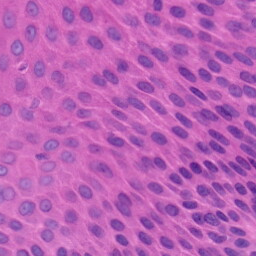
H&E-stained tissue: Skin